Question: I have a website that asks numerous users to fill out a form.
There are many sections in the form and each section has some number of radio button inputs. For example below are two sections on the website, the first having 3 inputs and the second having 2 (total of 5 different inputs):

There are many more sections to the form, which gives a combined total of 50 different inputs.
The code for the above example for the Marketing Research Team is as follows:
'''
<input type="radio" name="marketT" value="1" checked="checked"/>
<b>Infinity Market Research Company (IMRC)</b> - &euro;10,000/quarter, +/- 5% accuracy<br/>
<input type="radio" name="marketT" value="2"/>
<b>New Age Marketing Agency (NAMA)</b> - &euro;7,000/quarter, +/- 15% accuracy<br/>
<input type="radio" name="marketT" value="3"/>
<b>Byrne Marketing Consultancy (BMC)</b> - &euro;2,000/quarter, +/- 25% accuracy<br/>
'''
I wish to store various bits of information about each users selection although currently I am only storing a 'decisionValue' of either 1,2 or 3, that continues to 50 for all the other inputs based on the above html.
However I am wondering is it possible to pass more than one value for each radio input.
Eg Pass a value of 1, the name of the radio input and the onscreen value
For example if the user selected radio button one for the Marktet Research Team,
A value of "1", the text "IMRC", the price "10,000" and the accuracy "5" are all inputted to the system is this possible?
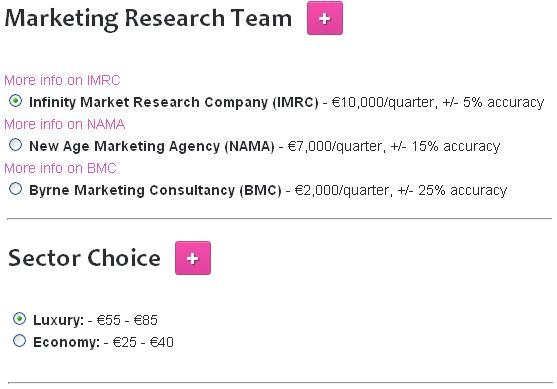
Answer: No, it isn't possible, at least not directly.
Things you can do:
- - -
The JavaScript option is the least robust and I don't recommend it.